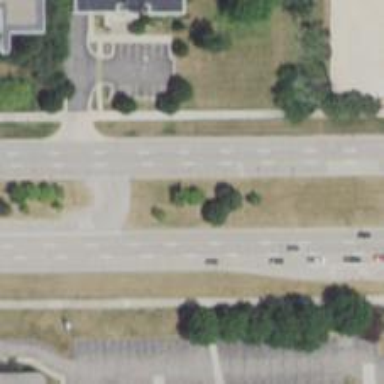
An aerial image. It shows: Primary highway with separate sidewalk.